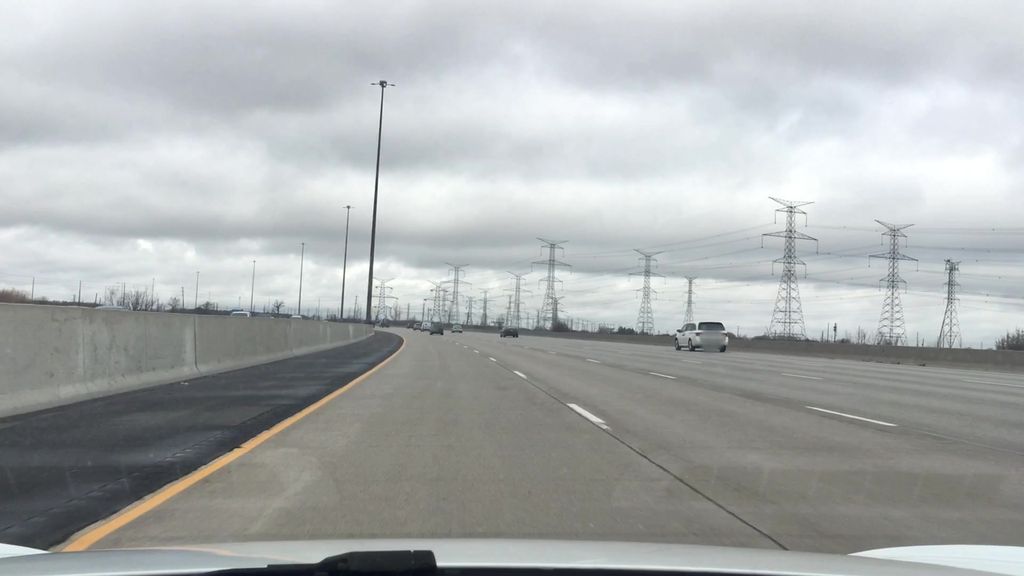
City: toronto